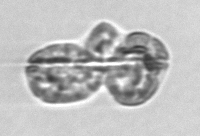
Label: Karenia